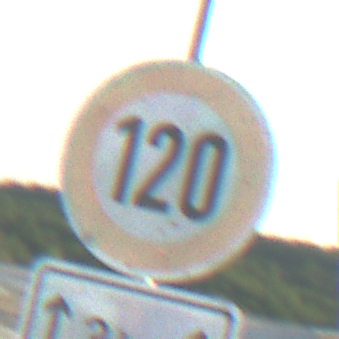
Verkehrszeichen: Geschwindigkeit120
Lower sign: LaengeEinerStrecke2
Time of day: SunriseSunset
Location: Outdoor (Beach)
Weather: Clear
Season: NotSpecified
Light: Natural